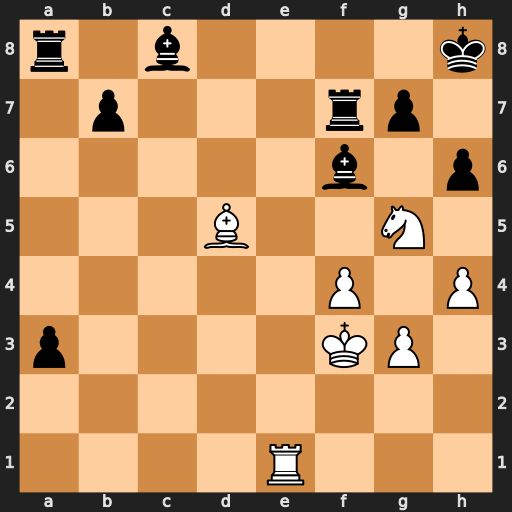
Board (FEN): r1b4k/1p3rp1/5b1p/3B2N1/5P1P/p4KP1/8/4R3
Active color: w
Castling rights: -
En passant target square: -
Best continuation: Re8+ Rf8 Rxf8#